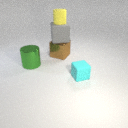
large brown metal cube behind large green metal cylinder